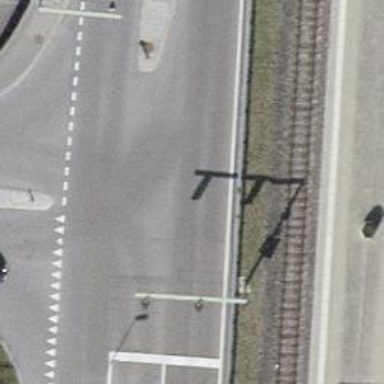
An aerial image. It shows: Road with traffic signals.